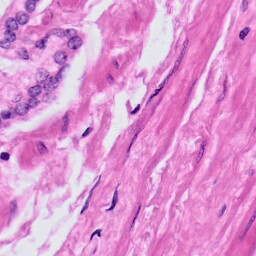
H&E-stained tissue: Prostate